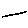
Label: line